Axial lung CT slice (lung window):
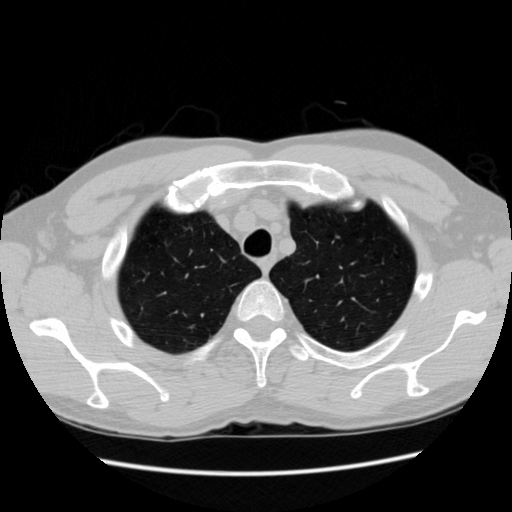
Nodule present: no